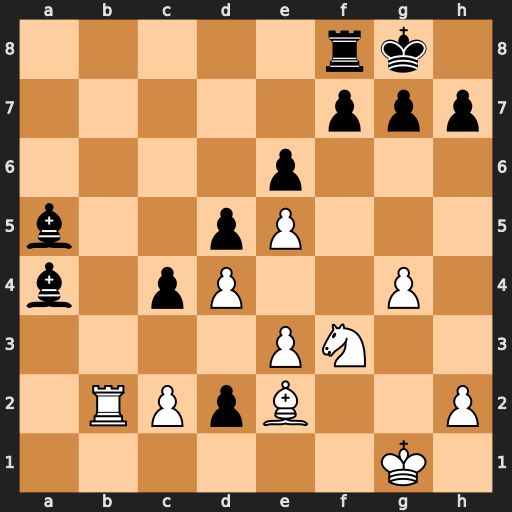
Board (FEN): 5rk1/5ppp/4p3/b2pP3/b1pP2P1/4PN2/1RPpB2P/6K1
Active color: w
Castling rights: -
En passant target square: -
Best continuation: Ra2 Bxc2 Rxc2